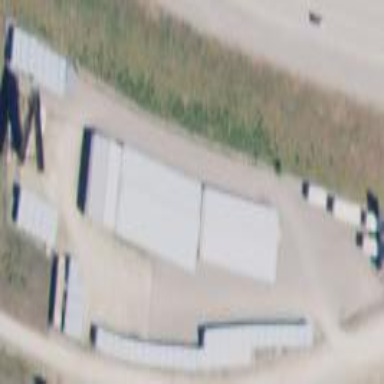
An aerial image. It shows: Storage rental shop.